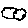
Label: cloud